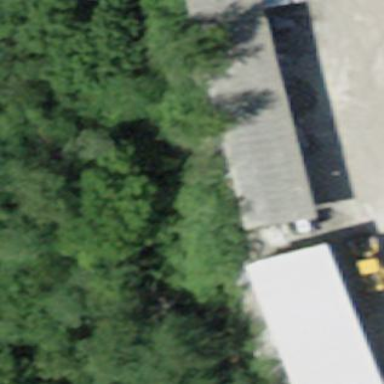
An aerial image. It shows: Industrial building.